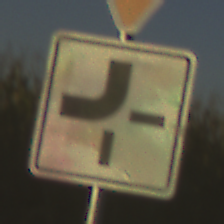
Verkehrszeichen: VerlaufVorfahrtsstrasse2
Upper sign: VorfahrtGewaehren
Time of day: SunriseSunset
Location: Outdoor (RoadRail)
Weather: Clear
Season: NotSpecified
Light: Natural